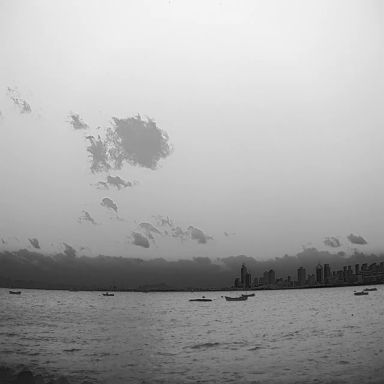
There are six bulk_carriers in the infrared image.